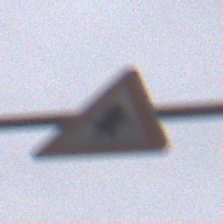
Verkehrszeichen: Vorfahrt
Umgebung: Outdoor, Urban
Tageszeit: MorningAfternoon
Wetter: Overcast
Licht: Natural
Jahreszeit: NotSpecified
Kontrast: LowContrast